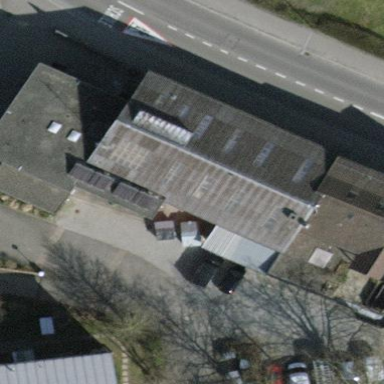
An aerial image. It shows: Industrial building.